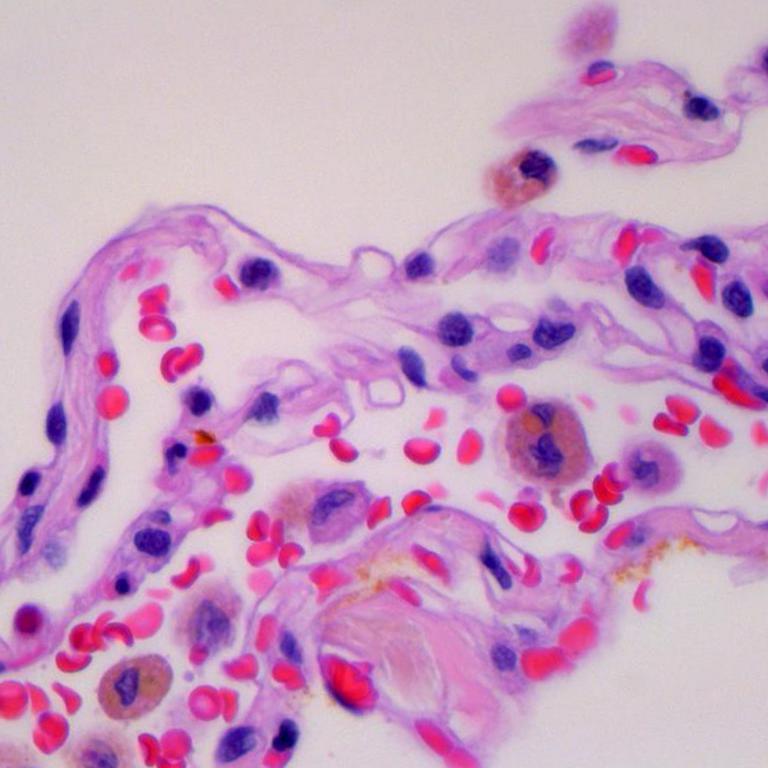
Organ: lung
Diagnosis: benign